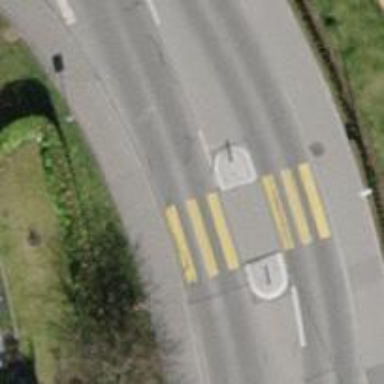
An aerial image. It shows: Asphalt footway with marked crossing.